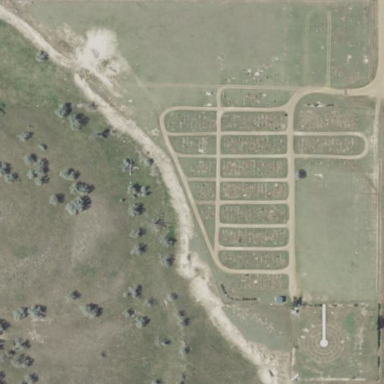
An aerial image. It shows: Cemetery.